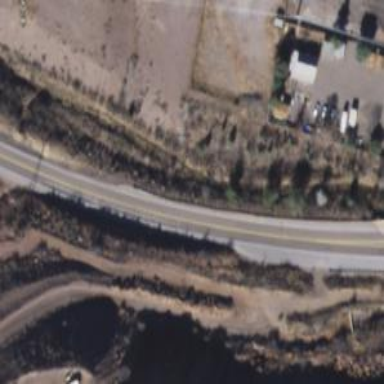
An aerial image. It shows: Asphalt road classified as trunk highway.